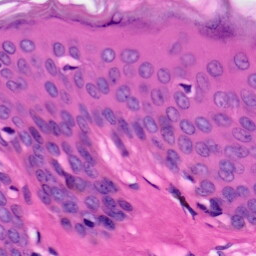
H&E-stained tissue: Skin